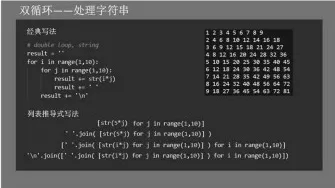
Two video lecture conditions. Grayscale design.
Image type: radiology (ultrasound)